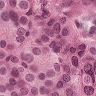
Metastatic tissue present: yes